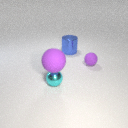
small purple rubber sphere to the right of small cyan metal sphere